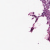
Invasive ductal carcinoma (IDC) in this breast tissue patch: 0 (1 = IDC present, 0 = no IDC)